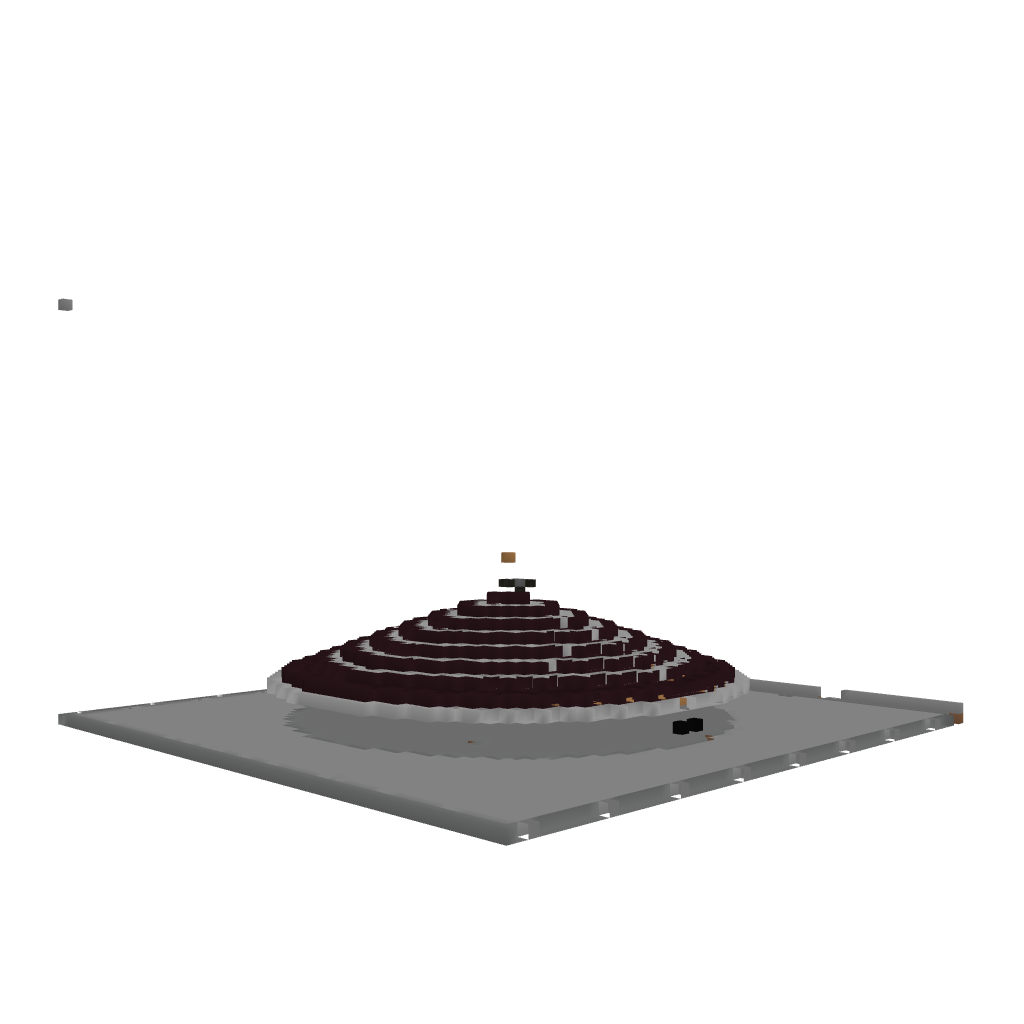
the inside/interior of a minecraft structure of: Simple Maze